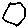
Label: hexagon